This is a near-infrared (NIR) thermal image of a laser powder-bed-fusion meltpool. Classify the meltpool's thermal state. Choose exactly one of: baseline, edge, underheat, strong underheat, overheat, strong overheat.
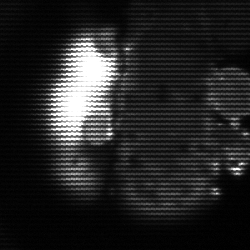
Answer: strong underheat